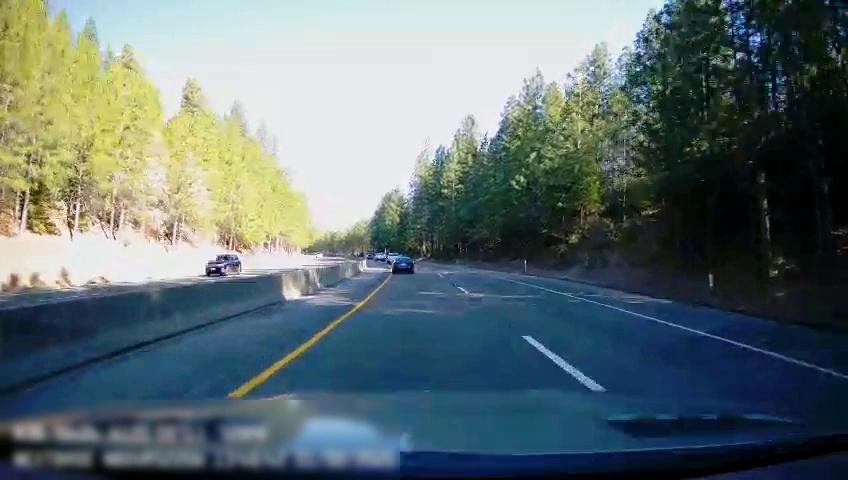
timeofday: Day
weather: Sunny
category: Drivable Space
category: Drivable Space
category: Vehicles | Car
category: Vehicles | Car
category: Vehicles | SUV
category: Lanes | Current Lane
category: Lanes | Current Lane
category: Lanes | Alternate Lane